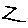
Label: zigzag